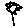
Label: flower